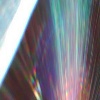
Label: sunburn